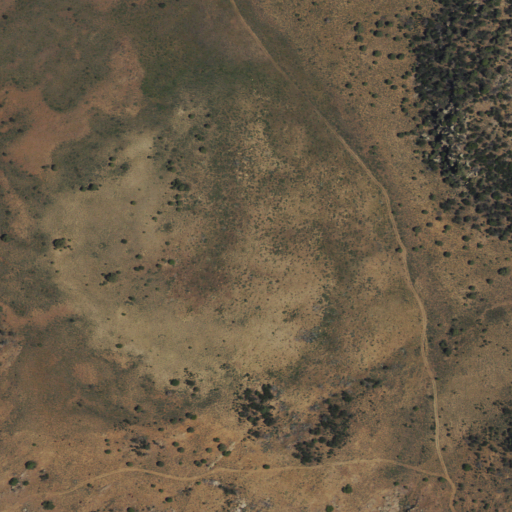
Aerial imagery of mountain in Nevada named Table Mountain containing shrub and evergreen forest